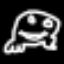
Label: frog